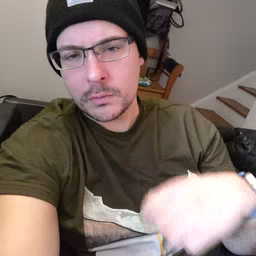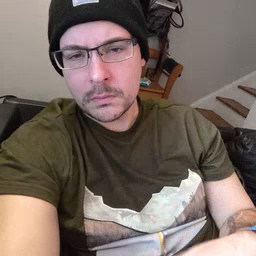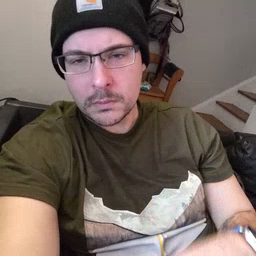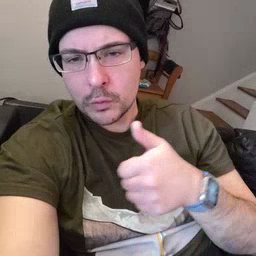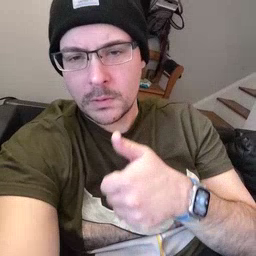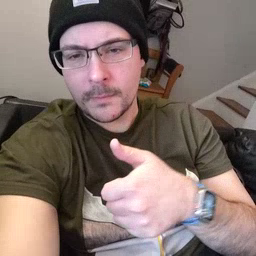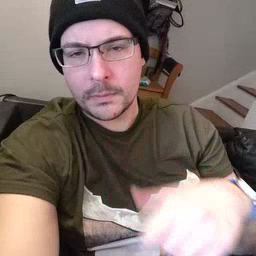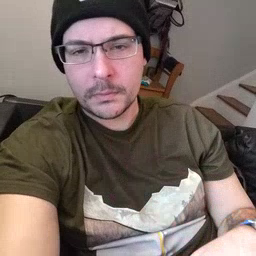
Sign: yourself